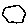
Label: hexagon